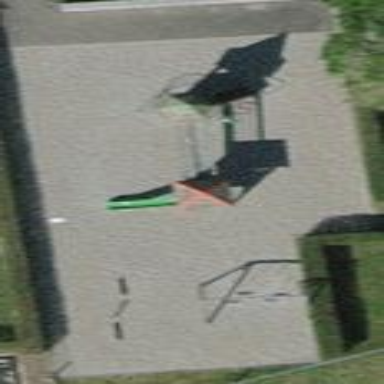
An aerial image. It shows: Playground area for leisure land.